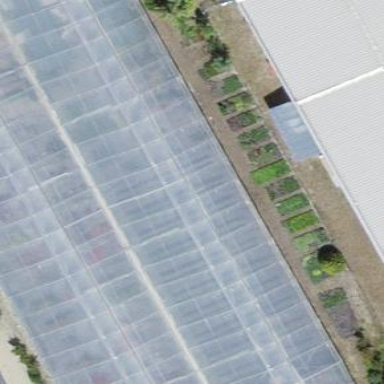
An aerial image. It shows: Pollytunnel greenhouse.